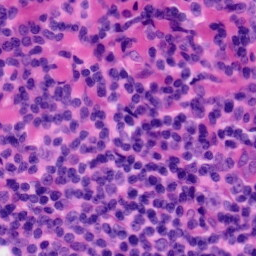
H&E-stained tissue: Tonsil